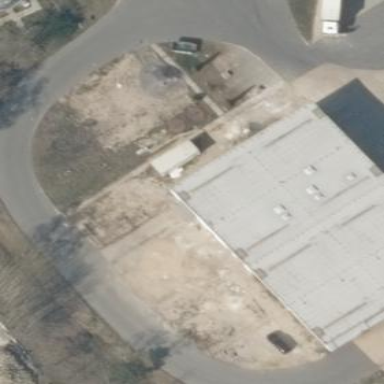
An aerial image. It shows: Office building.